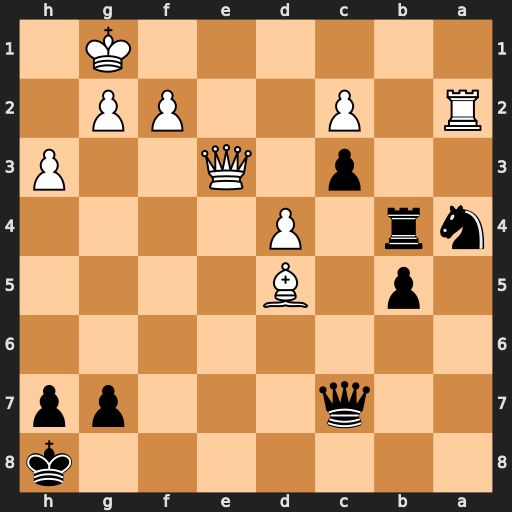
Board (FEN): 7k/2q3pp/8/1p1B4/nr1P4/2p1Q2P/R1P2PP1/6K1
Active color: b
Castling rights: -
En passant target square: -
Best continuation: Rb1+ Qe1 Rxe1#